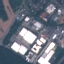
Land use / land cover class: Industrial